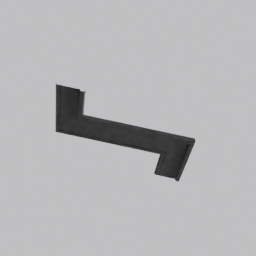
Label: decoration